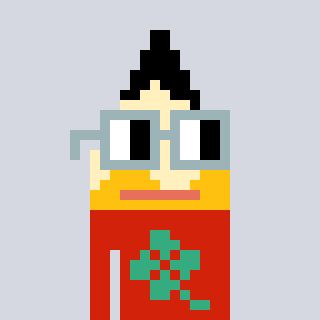
a pixel art character with square dark gray glasses, a pencil-shaped head and a red-colored body on a cool background